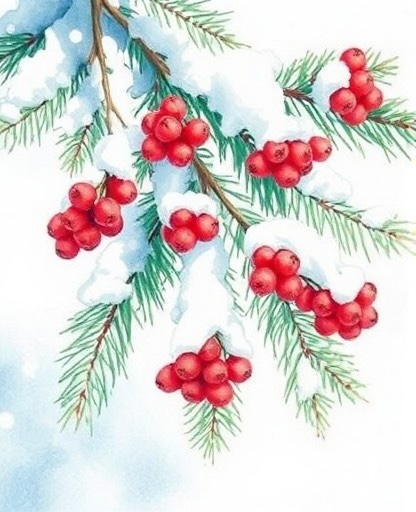
Category: Holiday